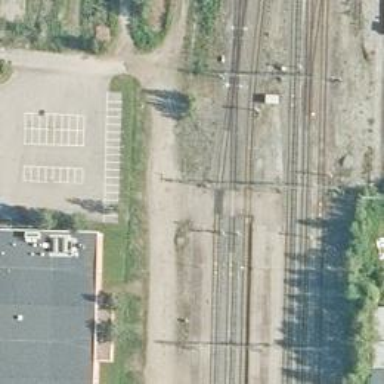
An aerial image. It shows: Level crossing with saltire marking.